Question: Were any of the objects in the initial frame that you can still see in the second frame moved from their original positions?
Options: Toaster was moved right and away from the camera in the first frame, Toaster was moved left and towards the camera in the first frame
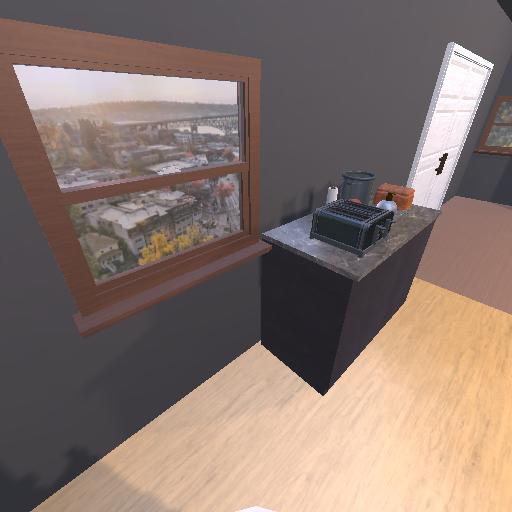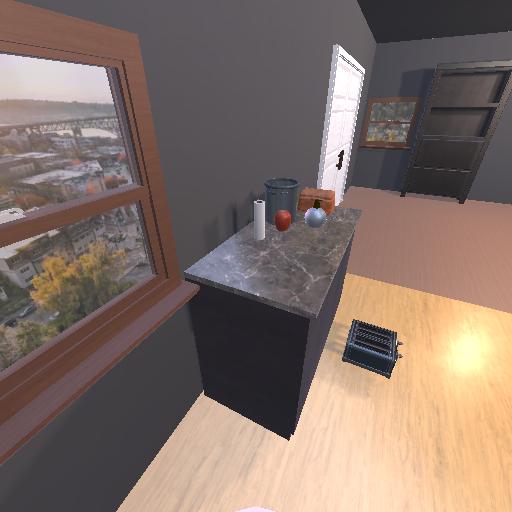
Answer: Toaster was moved right and away from the camera in the first frame